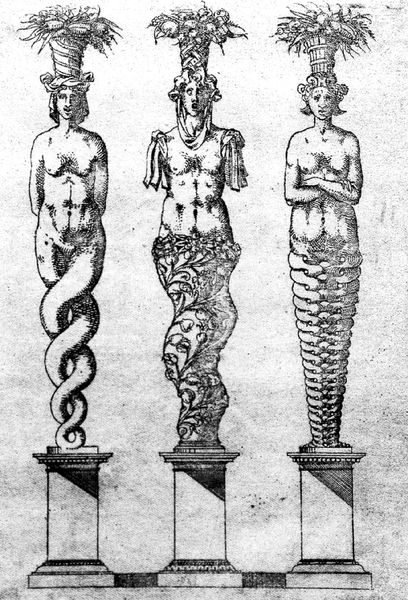
Titel: Termen
Künstler: Jacques Androuet du Cerceau
Schlagwörter: kopf, körper, mann, nackt, frauen, menschen, blumen, frau, männer, stützen, symbol, säule, säulen, zeichnung, ornament, arme, sockel, figur, haare, drei, früchte, ranken, skulptur, statue, brüste, körbe, abstrakt, formen, figuren, romantik, zopf, ornamente, vasen, palme, antike, torso, radierung, stich, schlange, entwurf, mythologie, skulpturen, statuen, toga, griechenland, plan, kupferstich, kopfschmuck, podeste, schwarweiss, duck, 3, karytiden, nachktheit